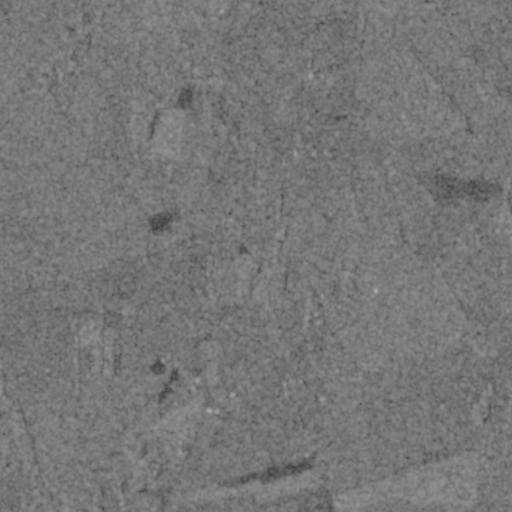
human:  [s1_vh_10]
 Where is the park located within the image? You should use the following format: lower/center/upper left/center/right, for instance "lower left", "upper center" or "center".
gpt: The park is located in the upper left of the image.
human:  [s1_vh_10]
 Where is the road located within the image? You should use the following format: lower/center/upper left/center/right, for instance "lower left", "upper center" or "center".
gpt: There is no road in the image.

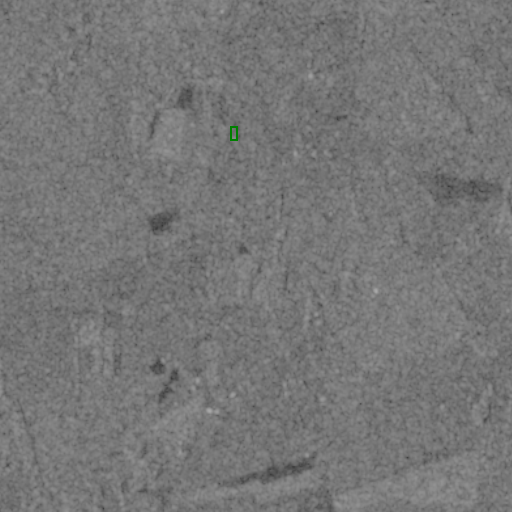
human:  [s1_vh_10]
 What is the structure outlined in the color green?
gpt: The structure outlined in green is a park.
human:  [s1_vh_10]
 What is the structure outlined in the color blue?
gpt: There is no blue outline.